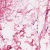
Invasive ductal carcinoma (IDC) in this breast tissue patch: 0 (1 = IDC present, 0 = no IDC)